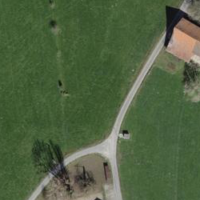
EUNIS habitat code: 52
Species observed at this site:
Clinopodium vulgare